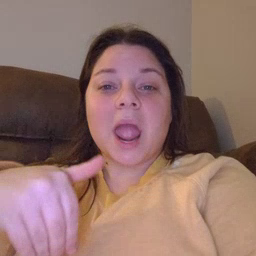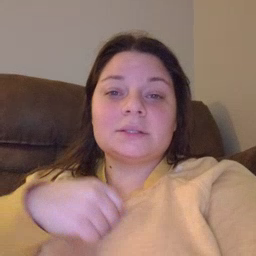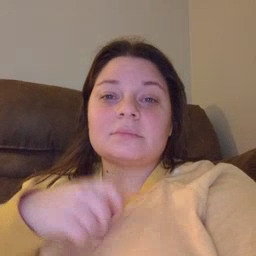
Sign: night